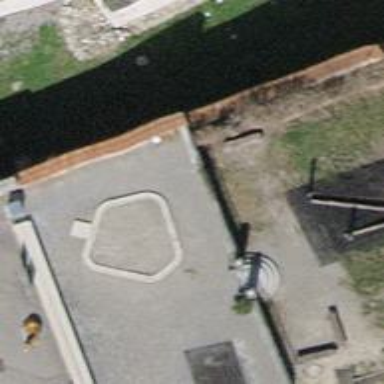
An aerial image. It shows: Sandpit at the playground.